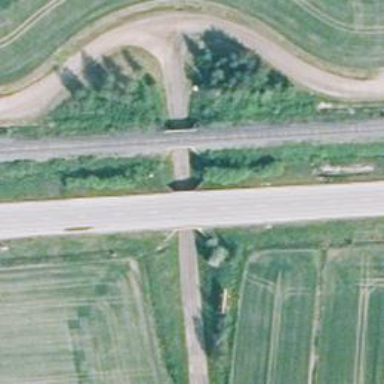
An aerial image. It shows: Railway bridge with B1 track class.